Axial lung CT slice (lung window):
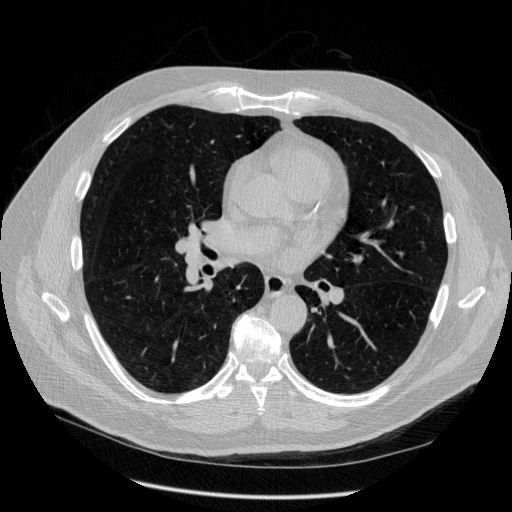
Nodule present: no